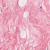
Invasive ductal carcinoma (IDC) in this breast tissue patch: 0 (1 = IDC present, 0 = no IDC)